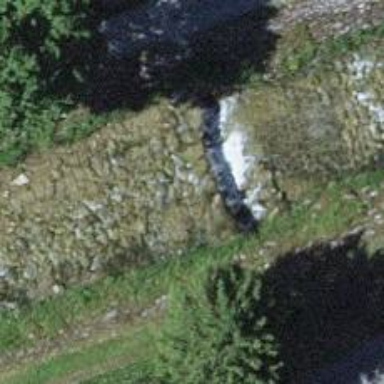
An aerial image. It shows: Check dam at location with retaining wall.